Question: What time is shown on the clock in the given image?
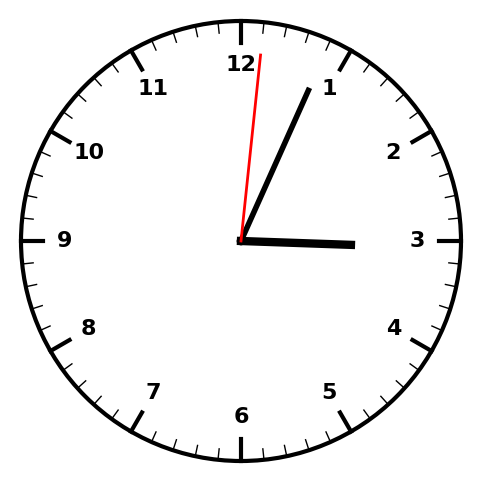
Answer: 03:04:01